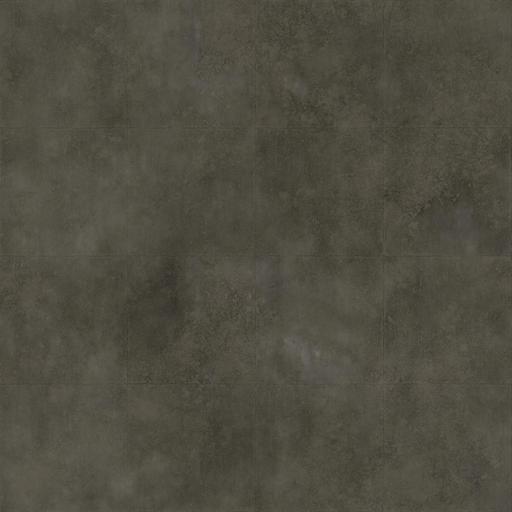
Tags: bunker concrete dark gray green mold tiled tiles